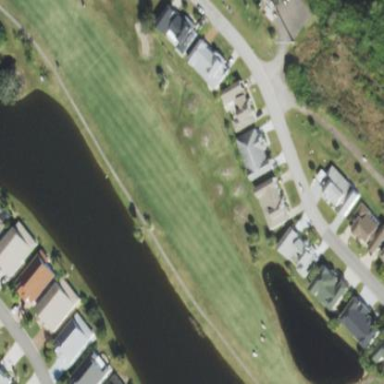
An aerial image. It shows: Golf fairway surrounded by grass.